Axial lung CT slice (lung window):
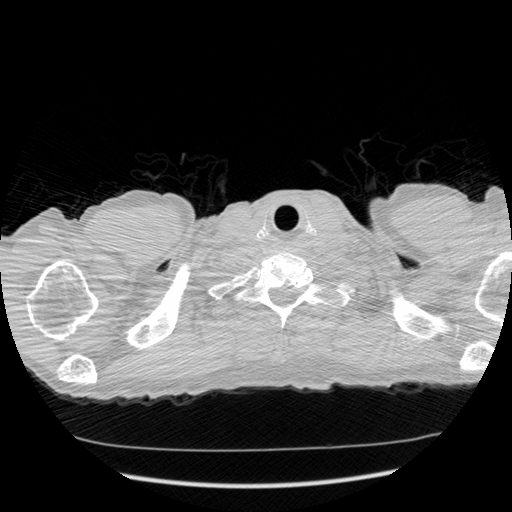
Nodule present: no